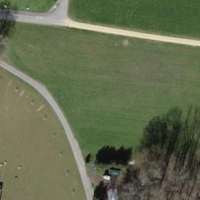
EUNIS habitat code: 52
Species observed at this site:
Plantago major